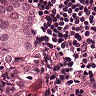
Metastatic tissue present: yes